Interaction volume radius: 5 \u00c5
Interaction volume height: 10 \u00c5
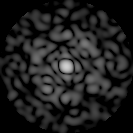
Disorder parameter: 0.8617